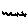
Label: zigzag